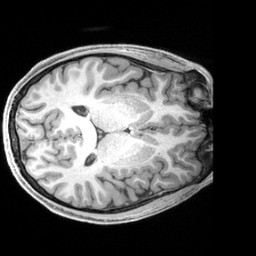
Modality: T1w
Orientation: axial